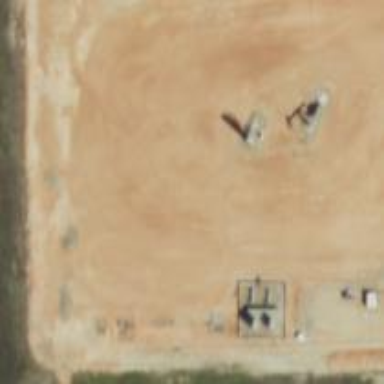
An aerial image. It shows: Petroleum well.